Question: I have this list with some hidden TextView.
When click on a item, I want to slide down smoothly and show the hidden content, and if click again, slide up.
How is that possible?
Hidden and not hidden:

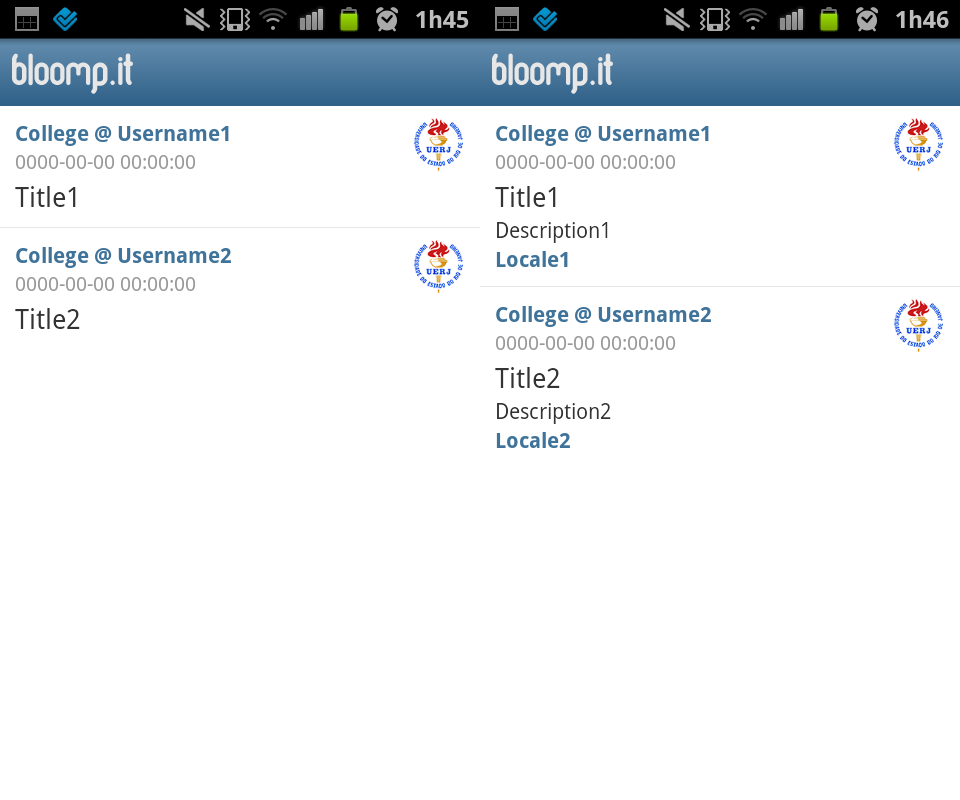
Answer: You are looking for <URL>.
Expandable ListView bydefault has two levels. First is called the "Group View" and the second level is called the "Child View". You can simply achieve by making use of the Custom Adapter sample from the very first link I have provided.
here are few links which will get you started,
<URL>
<URL>
<URL>
To make only child expanded at a particular time, add this,
'''
explist.setOnGroupExpandListener(new OnGroupExpandListener() {
public void onGroupExpand(int groupPosition) {
for(int i=0; i<myExpAdapter.getGroupCount(); i++) {
if(i != groupPosition) {
explist.collapseGroup(i);
}
}
}
});
'''